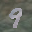
Label: 9